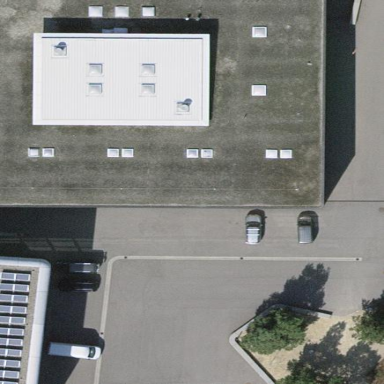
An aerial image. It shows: Building with flat roof.